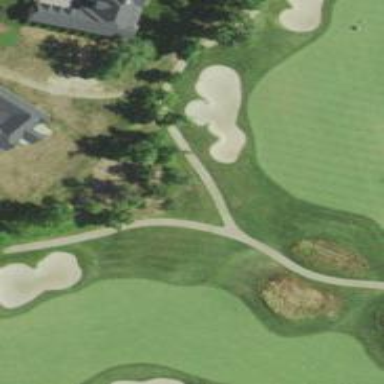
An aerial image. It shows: Path used for both walking and golf.